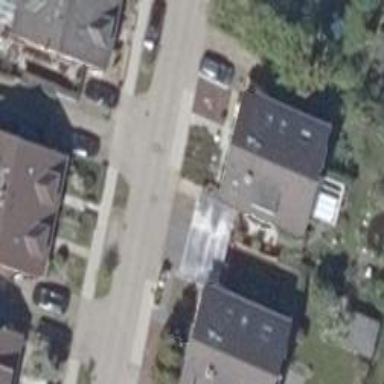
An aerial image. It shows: Residential road with sidewalks on both sides.